Field crop: maize
Growth stage: 2
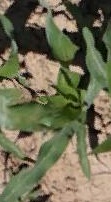
Species: maize